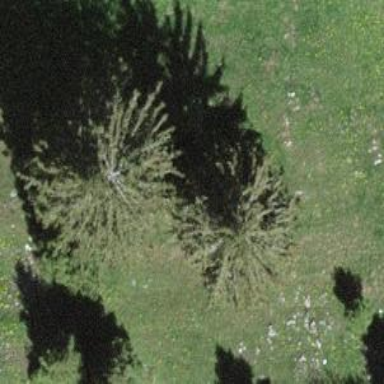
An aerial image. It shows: Beautiful tree in nature.